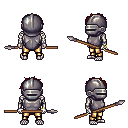
a pixel art fantasy rpg character, male body template, skeleton, steel chest armor, gold greaves, brunette bedhead hairstyle, metal helm, bracelets, spear, four views (front, back, left, right), 2x2 character sprite sheet, small pixel art, hard edges, no anti-aliasing